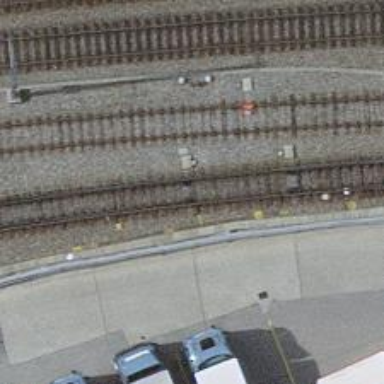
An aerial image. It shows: Railway switch.